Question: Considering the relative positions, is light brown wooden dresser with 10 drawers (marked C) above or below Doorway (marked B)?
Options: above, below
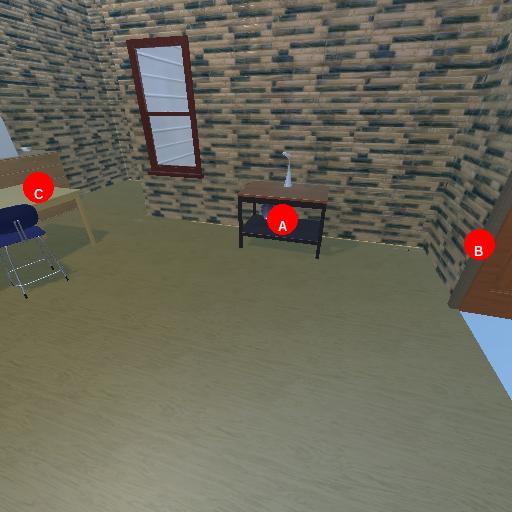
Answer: above